Field crop: tomato
Growth stage: 1
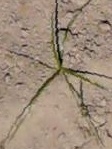
Species: cyperus